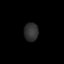
Tissue: prostate
Cell type: T cells
Senescence score: 0.3466
Nuclear area (px): 252
Mean DAPI intensity: 49.52